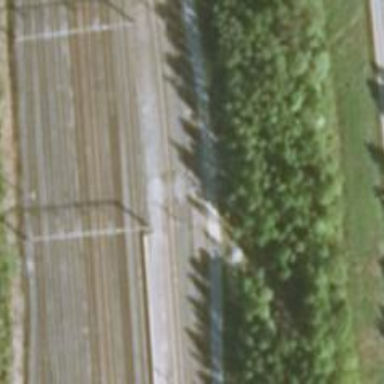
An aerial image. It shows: Railway track with electrified contact lines. This is siding track.